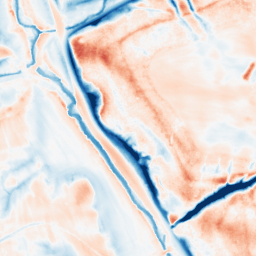
Category: multiscale
Decomposition family: dog_multiscale
Decomposition parameters: sigma_ratio: 1.6
n_scales: 6
base_sigma: 0.5
Upsampling method: edge_directed
Upsampling parameters: scale: 4
Upsampling scale: 4